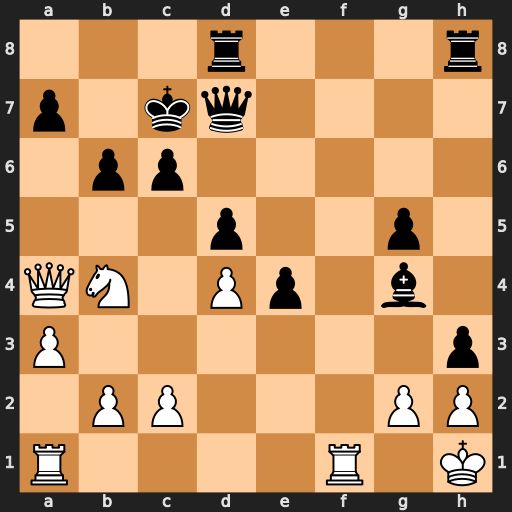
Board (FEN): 3r3r/p1kq4/1pp5/3p2p1/QN1Pp1b1/P6p/1PP3PP/R4R1K
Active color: w
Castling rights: -
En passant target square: -
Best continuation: Rf7 Kd6 Rxd7+